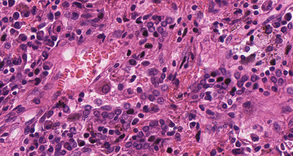
Tumor epithelial tissue: yes
Tumor-associated stroma tissue: yes
Normal tissue: no